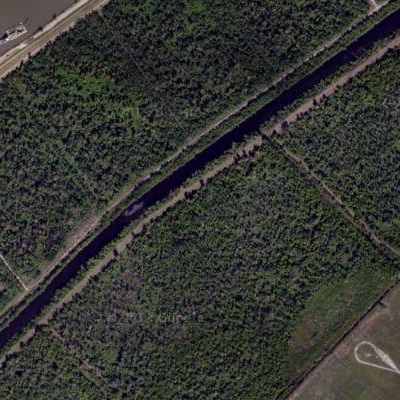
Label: Forest